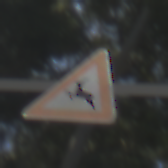
Verkehrszeichen: WildwechselRechts
Umgebung: Outdoor, Nature
Tageszeit: MorningAfternoon
Wetter: Clear
Licht: Natural
Jahreszeit: NotSpecified
Kontrast: HighContrast